Question: Could you please help with this one:
'''
<a target="_top" href="http://reversevincheck.com/?hop=asdas&price_type=&tid=asda">
<img src="http://reversevincheck.com/view/img/banners/160x600.gif">
</a>
'''
When i put this link on a page it disappears!
Here is what fire bud shows:

I i think that something wrong with the image. But what?
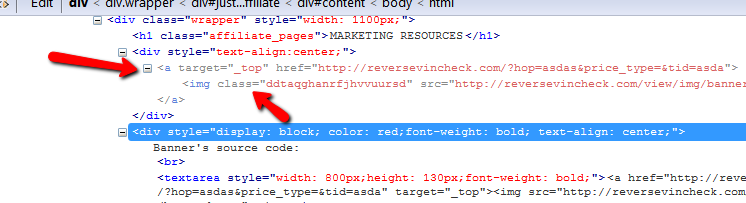
Answer: In Firebug, most of the time, the greyed out element means something is setting it to 'display: none' or 'visibility: hidden'. I couldn't reproduce the issue locally.
Because the word "banner" is in your image path, and the random string of text as a class name, make sure you have all your ad-blockers turned off (or any extensions that could modify the HTML).